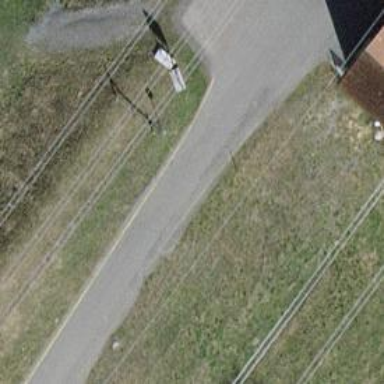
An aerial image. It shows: Bollard.